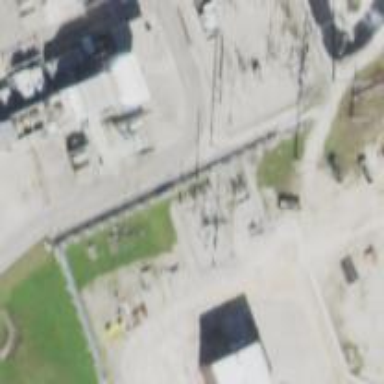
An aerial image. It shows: Power tower.